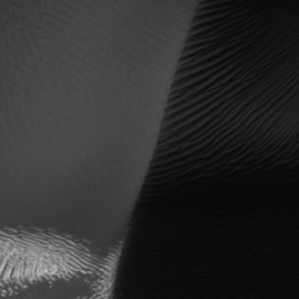
Label: frost